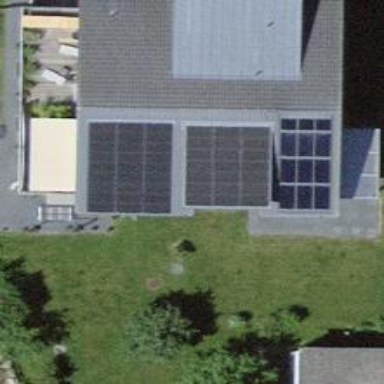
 consisting of solar photovoltaic panels."